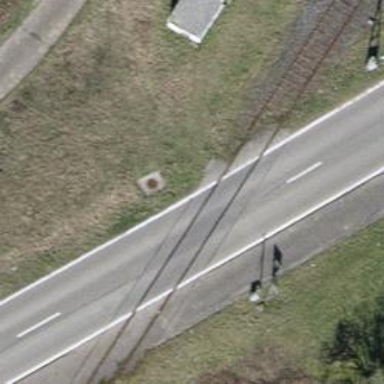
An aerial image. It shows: Level crossing with lights and saltire markings.